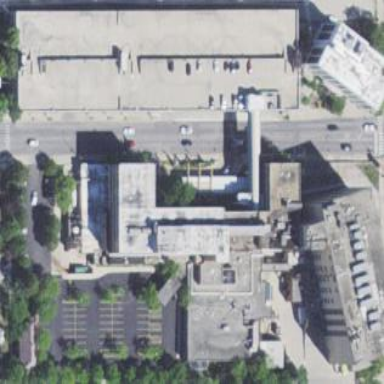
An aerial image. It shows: Healthcare facility identified as hospital.